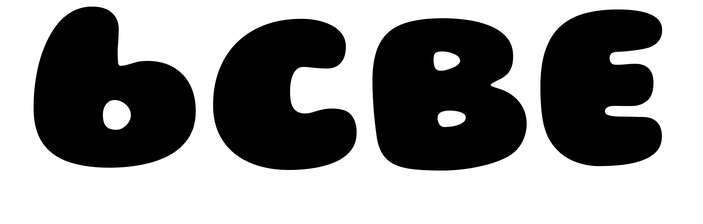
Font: Gluten_Black